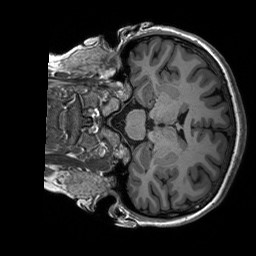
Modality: T1w
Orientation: coronal
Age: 19
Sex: female
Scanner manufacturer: siemens
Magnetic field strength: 3 T
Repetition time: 2.53 s
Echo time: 0.00227 s